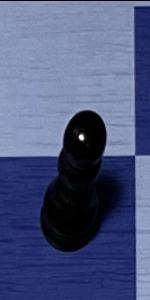
Label: Pawn_Black